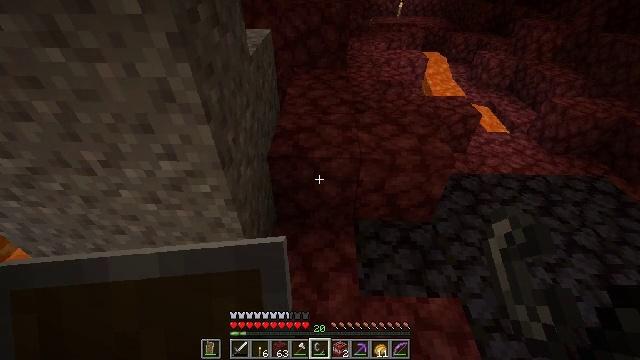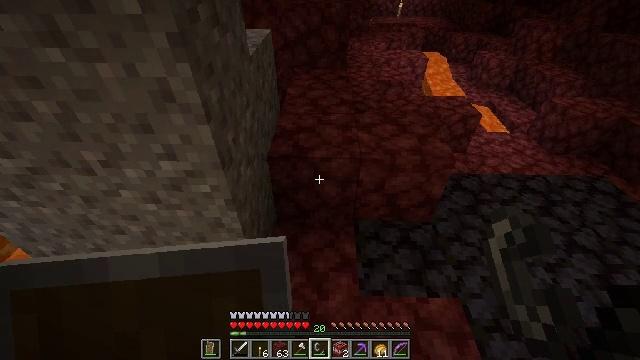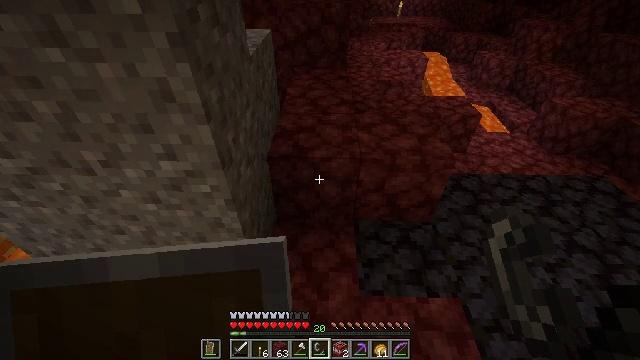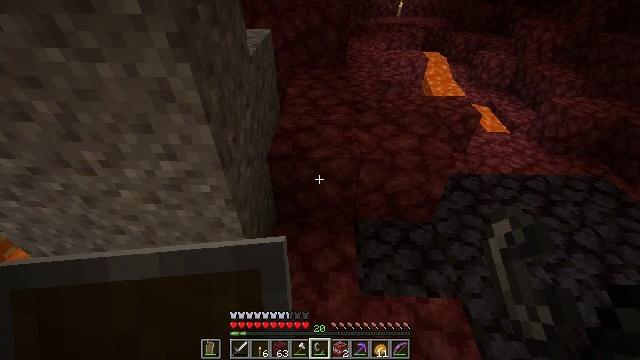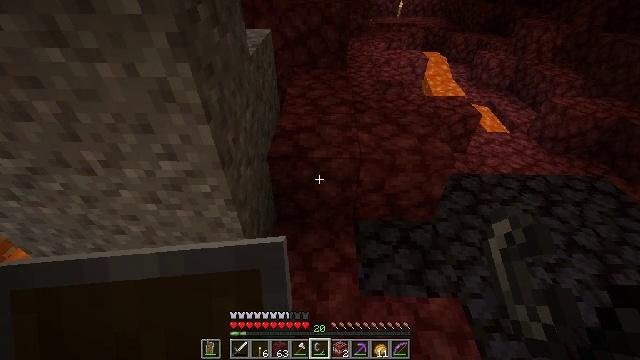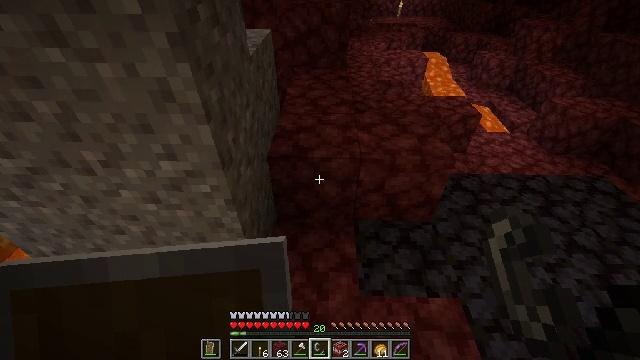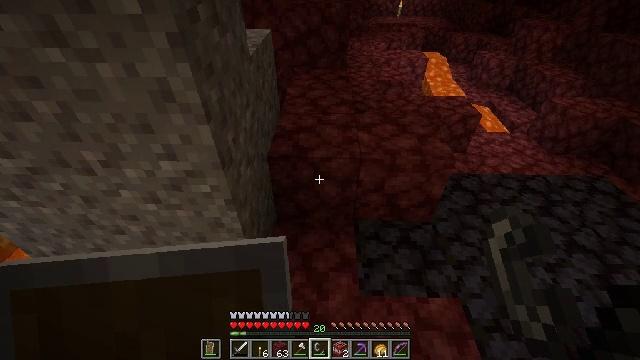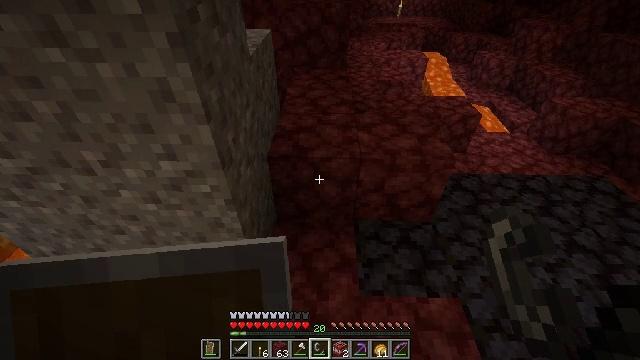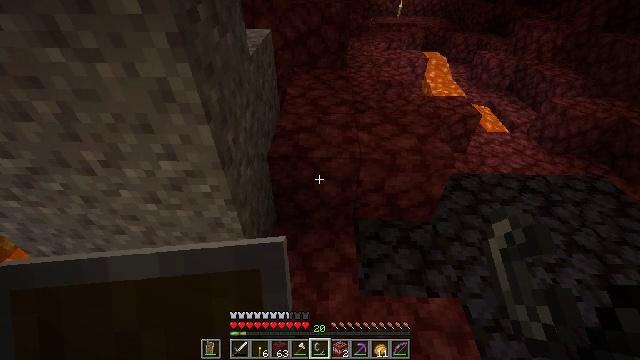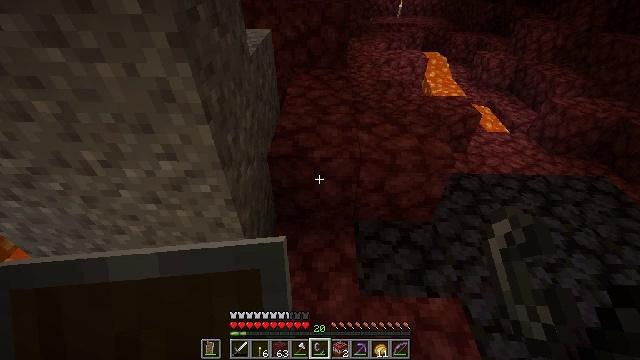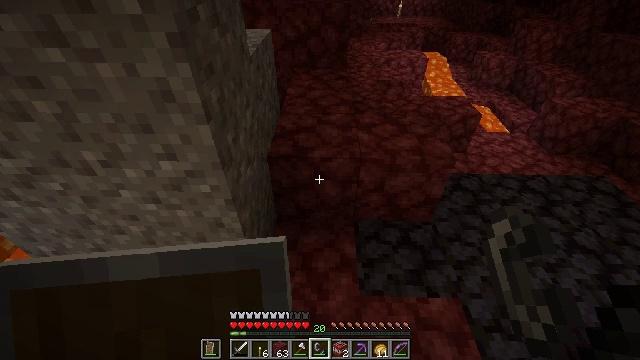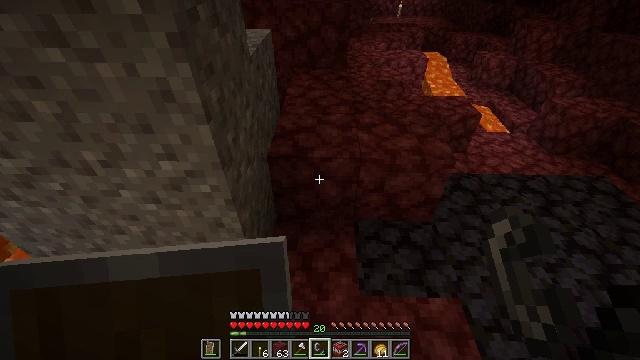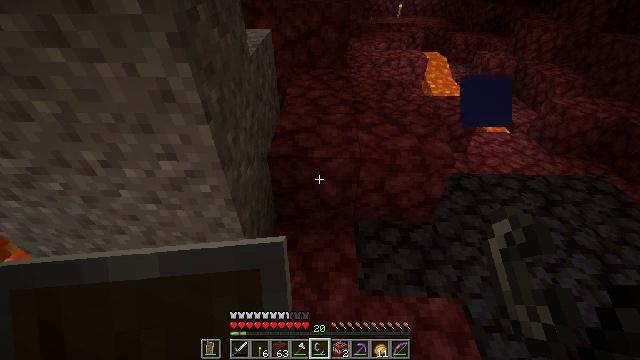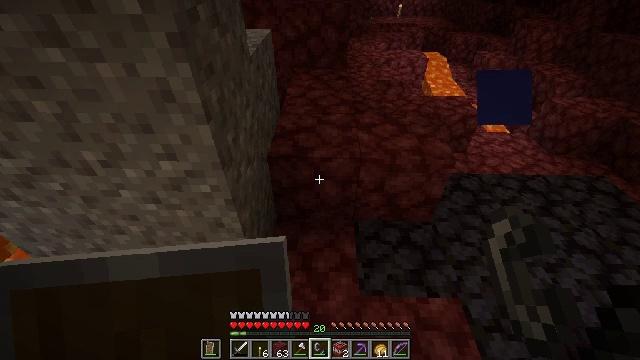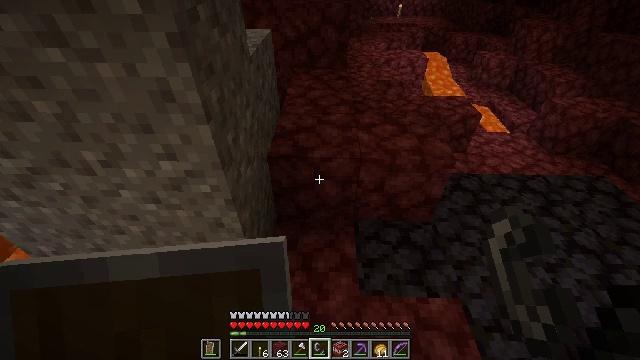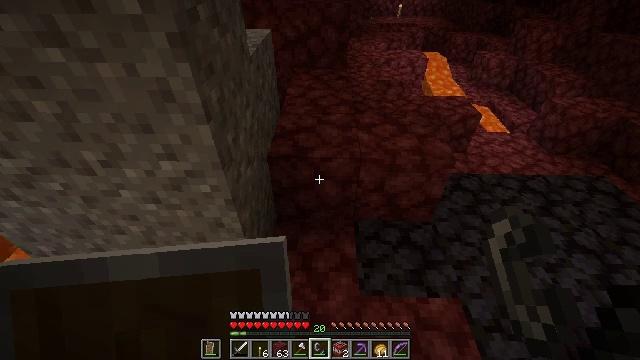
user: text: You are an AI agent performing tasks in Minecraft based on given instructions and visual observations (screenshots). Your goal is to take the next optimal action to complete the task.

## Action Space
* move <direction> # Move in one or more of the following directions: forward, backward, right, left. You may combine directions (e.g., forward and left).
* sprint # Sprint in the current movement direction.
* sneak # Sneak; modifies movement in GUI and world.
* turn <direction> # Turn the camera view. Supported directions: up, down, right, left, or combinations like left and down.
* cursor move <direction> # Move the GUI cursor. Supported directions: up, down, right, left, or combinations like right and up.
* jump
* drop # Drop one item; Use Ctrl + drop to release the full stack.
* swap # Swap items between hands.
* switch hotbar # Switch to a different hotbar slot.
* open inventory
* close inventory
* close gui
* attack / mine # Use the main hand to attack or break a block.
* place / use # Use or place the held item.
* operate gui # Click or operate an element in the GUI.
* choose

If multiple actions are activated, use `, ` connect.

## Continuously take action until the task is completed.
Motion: motion action
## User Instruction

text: Break ancient debris with a diamond or Netherite pickaxe.
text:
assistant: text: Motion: no_op
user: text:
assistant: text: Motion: no_op
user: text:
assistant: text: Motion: no_op
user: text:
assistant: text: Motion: no_op
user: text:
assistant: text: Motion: no_op
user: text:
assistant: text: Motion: no_op
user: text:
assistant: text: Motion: no_op
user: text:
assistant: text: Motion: no_op
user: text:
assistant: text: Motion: no_op
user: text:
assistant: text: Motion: no_op
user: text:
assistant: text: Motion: no_op
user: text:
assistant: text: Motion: no_op
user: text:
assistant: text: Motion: no_op
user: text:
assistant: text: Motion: no_op
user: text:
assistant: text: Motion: no_op
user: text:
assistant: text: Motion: no_op
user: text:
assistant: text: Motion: no_op
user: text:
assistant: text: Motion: no_op
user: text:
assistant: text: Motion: no_op
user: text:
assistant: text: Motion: no_op
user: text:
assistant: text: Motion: no_op
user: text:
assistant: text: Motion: no_op
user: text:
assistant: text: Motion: no_op
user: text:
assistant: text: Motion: no_op
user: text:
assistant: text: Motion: no_op
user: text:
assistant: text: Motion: no_op
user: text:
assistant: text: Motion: no_op
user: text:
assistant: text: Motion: no_op
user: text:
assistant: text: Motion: no_op
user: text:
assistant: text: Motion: no_op